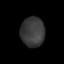
Tissue: prostate
Cell type: Myeloid cells
Senescence score: 0.3197
Nuclear area (px): 688
Mean DAPI intensity: 59.279